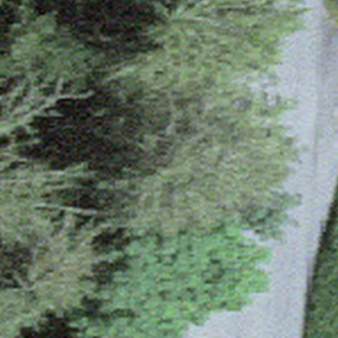
Label: other